Question: I have a MySQL database table where I can see what users are subscribed to which newsletter, it looks like this:
'''
ID Klant_ID Mail_ID Status Datum
2 6 1 test test
72 6 1 10 20-03-2013
73 6 2 90 20-03-2013
74 6 4 10 20-03-2013
75 6 5 90 20-03-2013
76 8 1 10 20-03-2013
77 8 2 10 20-03-2013
78 8 4 90 20-03-2013
79 8 5 90 20-03-2013
80 6 2 90 21-03-2013
81 6 4 10 21-03-2013
'''
I am currently using this SQL query to select all the rows with the right Klant_ID:
'''
"SELECT * FROM Subscriptions WHERE Klant_ID = '".$_GET["ID"]."'";
'''
Which will display this:

I am trying to get a query that will only display rows with a different Mail_ID and only the last ones. So basicly I want a query which will display this output:
'''
ID Klant_ID Mail_ID Status Datum
72 6 1 10 20-03-2013
80 6 2 90 21-03-2013
81 6 4 10 21-03-2013
65 6 5 90 20-03-2013
'''
I have tried some things using DISTINCT but I just can't get it to work properly since I haven't got that much experience with this. If you have any more questions just ask them in the comments. Any help would be great!
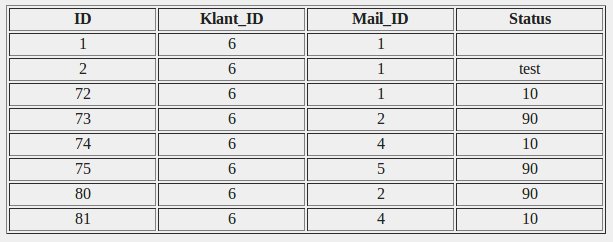
Answer: this should do this, depends on your DBMS
'''
SELECT MAX(ID), Mail_ID FROM Subscriptions
WHERE Klant_ID = '".$_GET["ID"]."' GROUP BY Mail_ID
'''
then you have the right IDs, futher more you can get the rest information by
'''
SELECT * FROM Subscriptions,
(SELECT MAX(ID) as ids, Mail_ID FROM Subscriptions
WHERE Klant_ID = '".$_GET["ID"]."' GROUP BY Mail_ID) table2
WHERE ID=table2.ids
'''